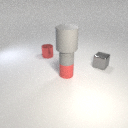
small gray metal cube behind small red rubber cylinder